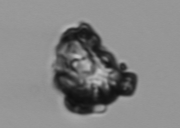
Label: Delphineis